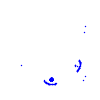
Particle: electron